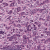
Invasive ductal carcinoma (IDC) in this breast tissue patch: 1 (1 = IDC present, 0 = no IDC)